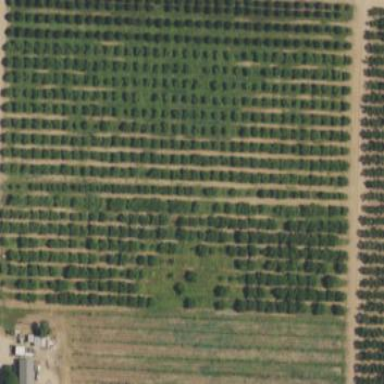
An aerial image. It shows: Agricultural property with orchards.